Interaction volume radius: 10 \u00c5
Interaction volume height: 15 \u00c5
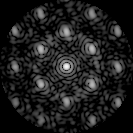
Disorder parameter: 0.3863